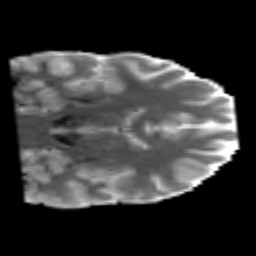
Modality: MD
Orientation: coronal
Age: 27
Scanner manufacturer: philips
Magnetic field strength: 3 T
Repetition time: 8.549 s
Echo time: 0.1273 s